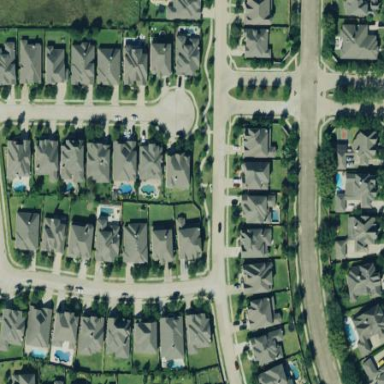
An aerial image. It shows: Residential area.